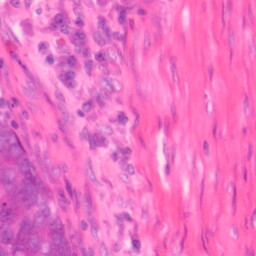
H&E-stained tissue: Colon